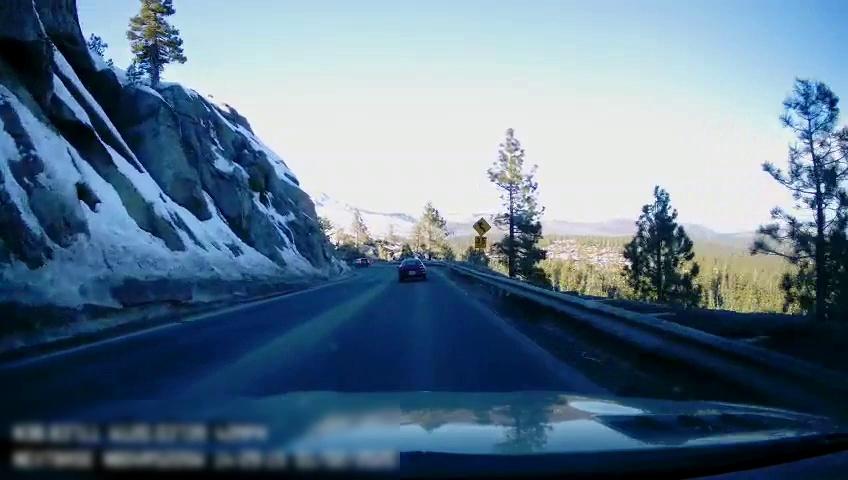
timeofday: Day
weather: Sunny
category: Drivable Space
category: Vehicles | Car
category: Lanes | Opposite Lane
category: Lanes | Current Lane
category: Lanes | Opposite Lane
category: Lanes | Current Lane
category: Traffic | Signs
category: Traffic | Signs